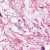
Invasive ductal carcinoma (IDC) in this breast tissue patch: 0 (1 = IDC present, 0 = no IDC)